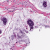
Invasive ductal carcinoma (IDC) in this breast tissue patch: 1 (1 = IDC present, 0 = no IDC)